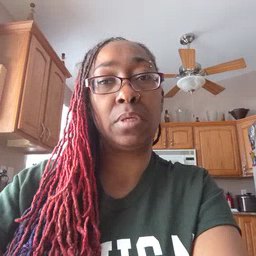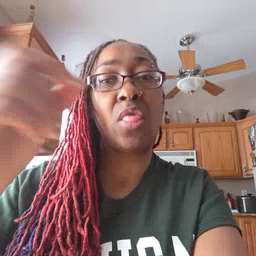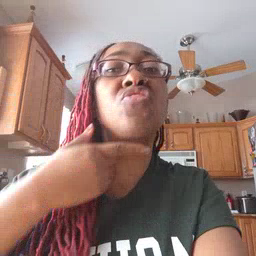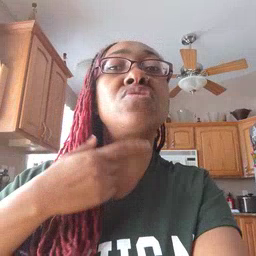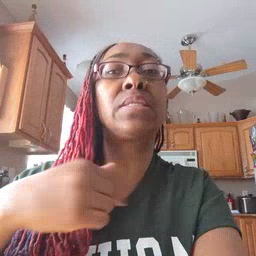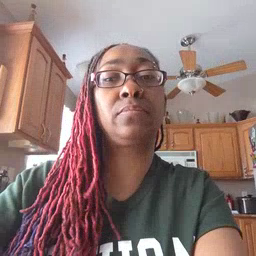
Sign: thirsty